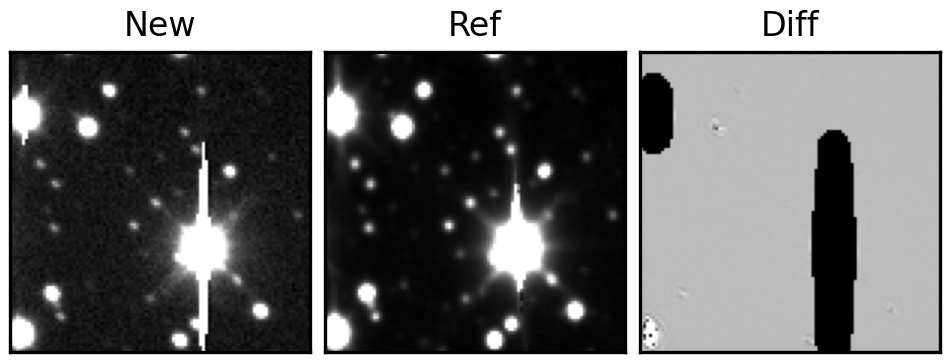
Label: bogus